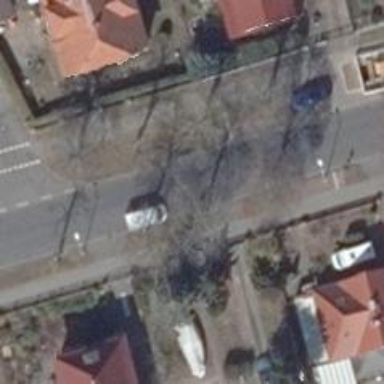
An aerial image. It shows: Footway along the road.